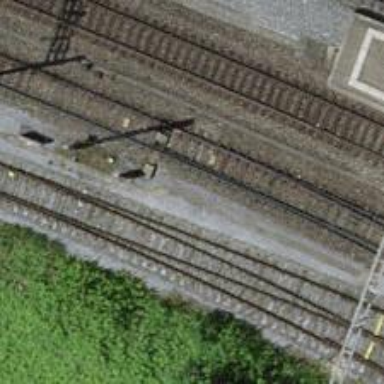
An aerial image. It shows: Railway switch.